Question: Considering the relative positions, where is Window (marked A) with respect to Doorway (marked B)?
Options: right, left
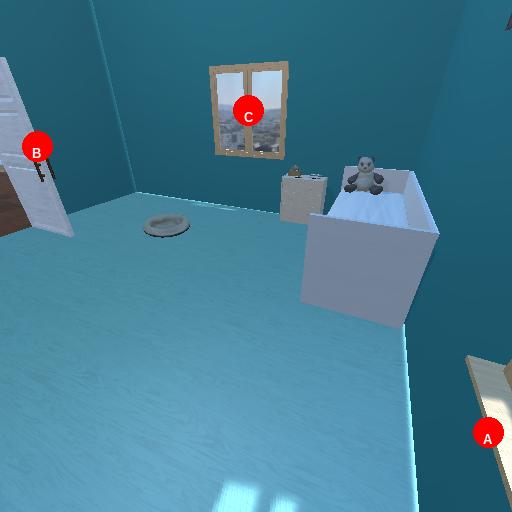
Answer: right